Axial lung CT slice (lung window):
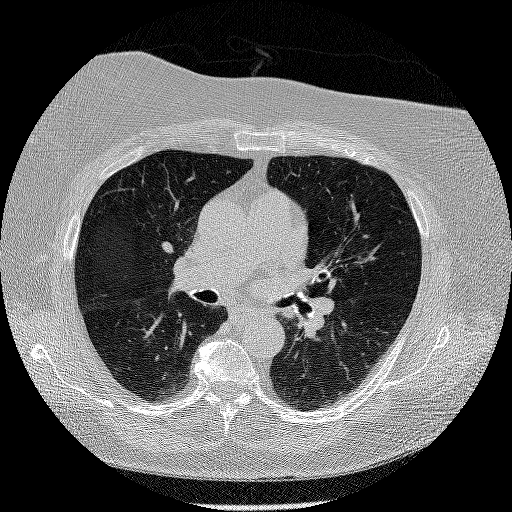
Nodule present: no